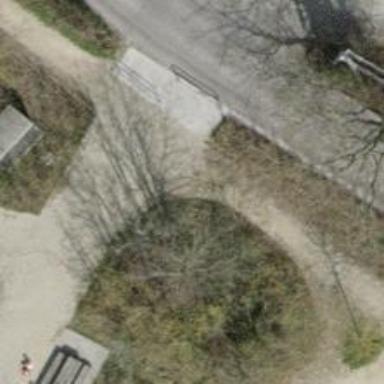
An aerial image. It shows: Compacted footway.